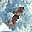
Label: 1